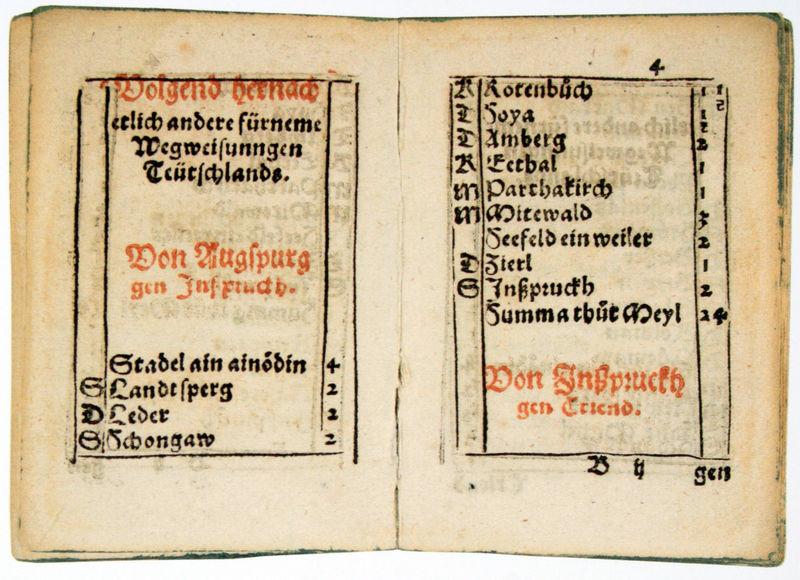
Titel: Ein neuwes nützliches Raißbüchlin [...]
Künstler: Jörg Gail
Standort: Stuttgart
Institution: Württembergische Landesbibliothek
Schlagwörter: weiß, schwarz, rot, beige, alt, bibel, rahmen, renaissance, deutschland, schrift, vergilbt, inschrift, zahlen, deutsch, foto, buch, druck, text, bericht, buchstabe, buchstaben, worte, tinte, namen, buchdruck, buchseite, kasten, photo, seiten, reise, leder, mittelalter, schwart, städte, register, buchseiten, fotographie, fraktur, genesis, altdeutsch, illustriert, handschrift, gen, tabelle, orte, von, rechnung, augsburg, inventar, wörter, kalender, buchmalerei, inhalt, atlas, tagebuch, inkunabel, incunabel, liste, verzeichnis, index, entfernungen, rot schwarz, schwarz rot, mittelhochdeutsch, anspruch, augspurg, seefeld, ausgaben, innsbruck, landsberg, 4, altlas, von augspurg gen inspruck, inhaltsverzeichnis, schongau, reisetage, wegweisungen, amberg, einnahmen, buchsiten, andere, ausgburg, stadelain, wegweisung